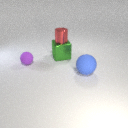
large green metal cube to the right of small purple rubber sphere